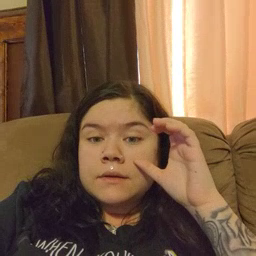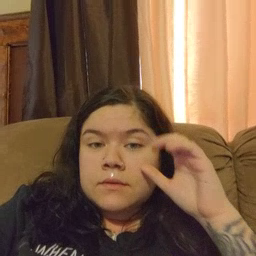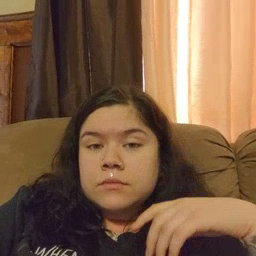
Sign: awake